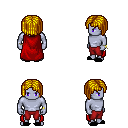
a pixel art fantasy rpg character, male body template, dark elf, purple skin, red cape, red pants, blonde pageboy hairstyle, bracelets, black slippers, four views (front, back, left, right), 2x2 character sprite sheet, small pixel art, hard edges, no anti-aliasing